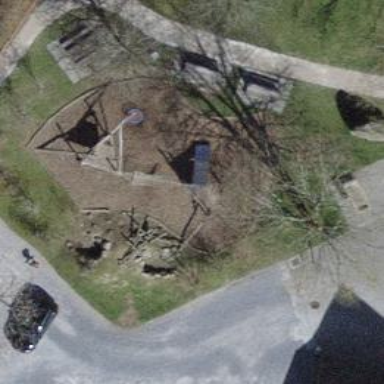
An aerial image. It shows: Playground area for leisure land.